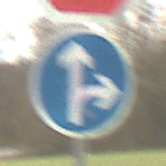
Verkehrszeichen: VorgeschriebeneFahrtrichtungGeradeausOderRechts
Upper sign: Stop
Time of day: MorningAfternoon
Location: Outdoor (Suburban)
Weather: Overcast
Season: NotSpecified
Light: Natural